Question: I try to run a model in a loop using 'parfor' command.

So I wrote the following code:
'''
% control_model.m
warning('off', 'Simulink:Engine:UsingDefaultMaxStepSize');
apool = gcp('nocreate');
if isempty(apool)
apool = parpool('local');
end
load_system('mymodel');
tic
parfor w=1:10
warning('off', 'Simulink:Engine:UsingDefaultMaxStepSize');
w_str=num2str(w);
set_param('mymodel/mysystem','sys', ['tf(',w_str,',[1 ',w_str,'])'] )
sim('mymodel',[],[])
drawnow
end
toc
close_system('mymodel',0);
% delete(poolobj)
'''
Then I will get the following error:
> Error using control_model (line 11)Invalid Simulink object name: mymodel/mysystem
If I run it again, I get the same error (Although using 'for' instead of 'parfor' solves this error).
But if I put a 'load_system('mymodel');' just after 'parfor' and run it once, the problem is fixed. And even if I remove 'load_system' command, the error is not shown for the next times anymore.
I am interested in knowing what is happening behind the scene and why the first 'load_system' does not solve the problem even if I run the program so many times. while the one in 'parfor' fix the problem even if being removed in the next time calling the script?
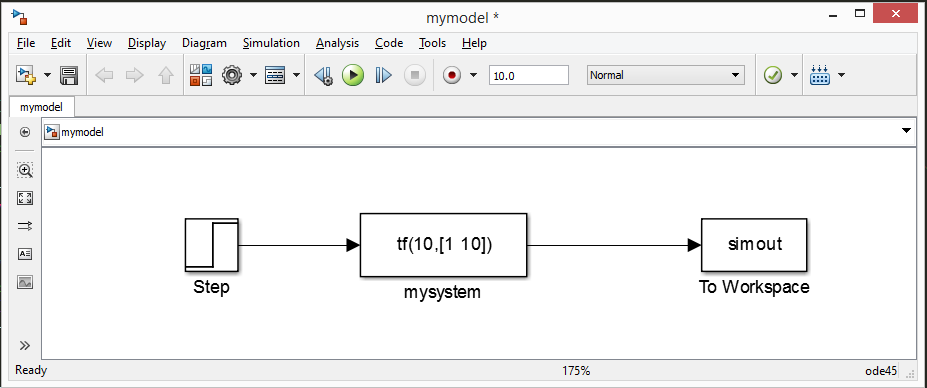
Answer: I think you need to load the model on the worker (see <URL>, so your 'load_system' needs to be within the 'parfor' loop:
'''
tic
parfor w=1:10
load_system('mymodel');
warning('off', 'Simulink:Engine:UsingDefaultMaxStepSize');
w_str=num2str(w);
set_param('mymodel/mysystem','sys', ['tf(',w_str,',[1 ',w_str,'])'] )
sim('mymodel',[],[])
drawnow
end
toc
'''